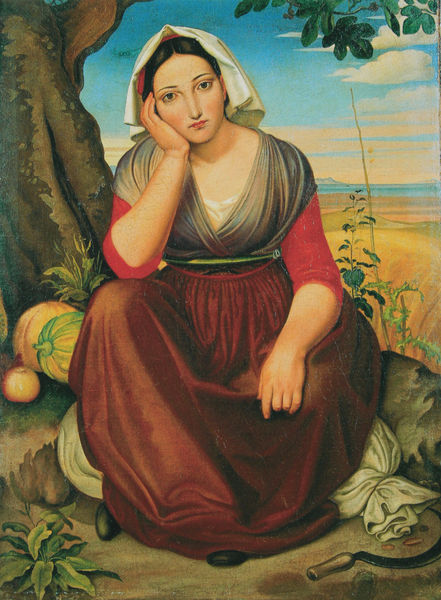
Titel: Bildnis der Vittoria Caldoni
Künstler: Johann Friedrich Overbeck
Standort: Wuppertal
Institution: Von der Heydt-Museum
Schlagwörter: baum, blau, blätter, dunkel, felsen, gemälde, hand, himmel, kopf, meer, schatten, wasser, weiß, wolken, gelb, grün, landschaft, see, sitzen, ufer, ausschnitt, braun, bunt, finger, frau, grau, haar, hell, hintergrund, kleid, licht, mund, nase, orange, blick, gras, gürtel, rot, schleier, tuch, wolke, rock, hemd, jung, kappe, arm, arme, augen, gesicht, mensch, stein, steine, hals, hände, portrait, porträt, ast, baumstamm, erde, feld, felder, ferne, gräser, horizont, hügel, natur, stamm, weide, weite, land, haare, pose, sitzend, stoff, blatt, pflanze, pflanzen, frontal, kinn, lippen, scheitel, schön, anhöhe, arbeit, sack, frucht, früchte, kürbis, apfel, farbig, magd, strand, süden, haltung, bäuerin, ernte, getreide, hafer, weizen, berge, fels, gebirge, sonnenuntergang, herbst, pause, rast, kissen, kopftuch, detail, dunkelrot, nachdenklich, gedanken, nachdenken, bauer, pink, melone, denken, sichel, sitzfigur, rinde, feuerbach, müde, ganzkörperporträt, granatapfel, kräuter, nussbaum, sense, kapuze, schwaz, schlauch, sinnen, freu, flten, arbeiterin, feigenbaum, fruch, iatlien, neue welt, weißen, küris, kgjbmkgn, buetel